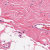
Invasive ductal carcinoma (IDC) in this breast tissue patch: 0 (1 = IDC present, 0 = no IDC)